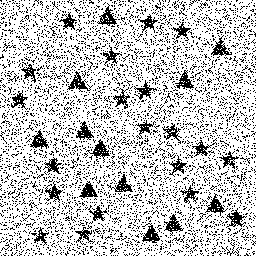
Squares: 0
Triangles: 12
Stars: 20
Total shapes: 32